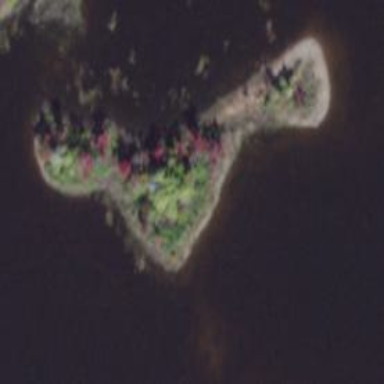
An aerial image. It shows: Islet.